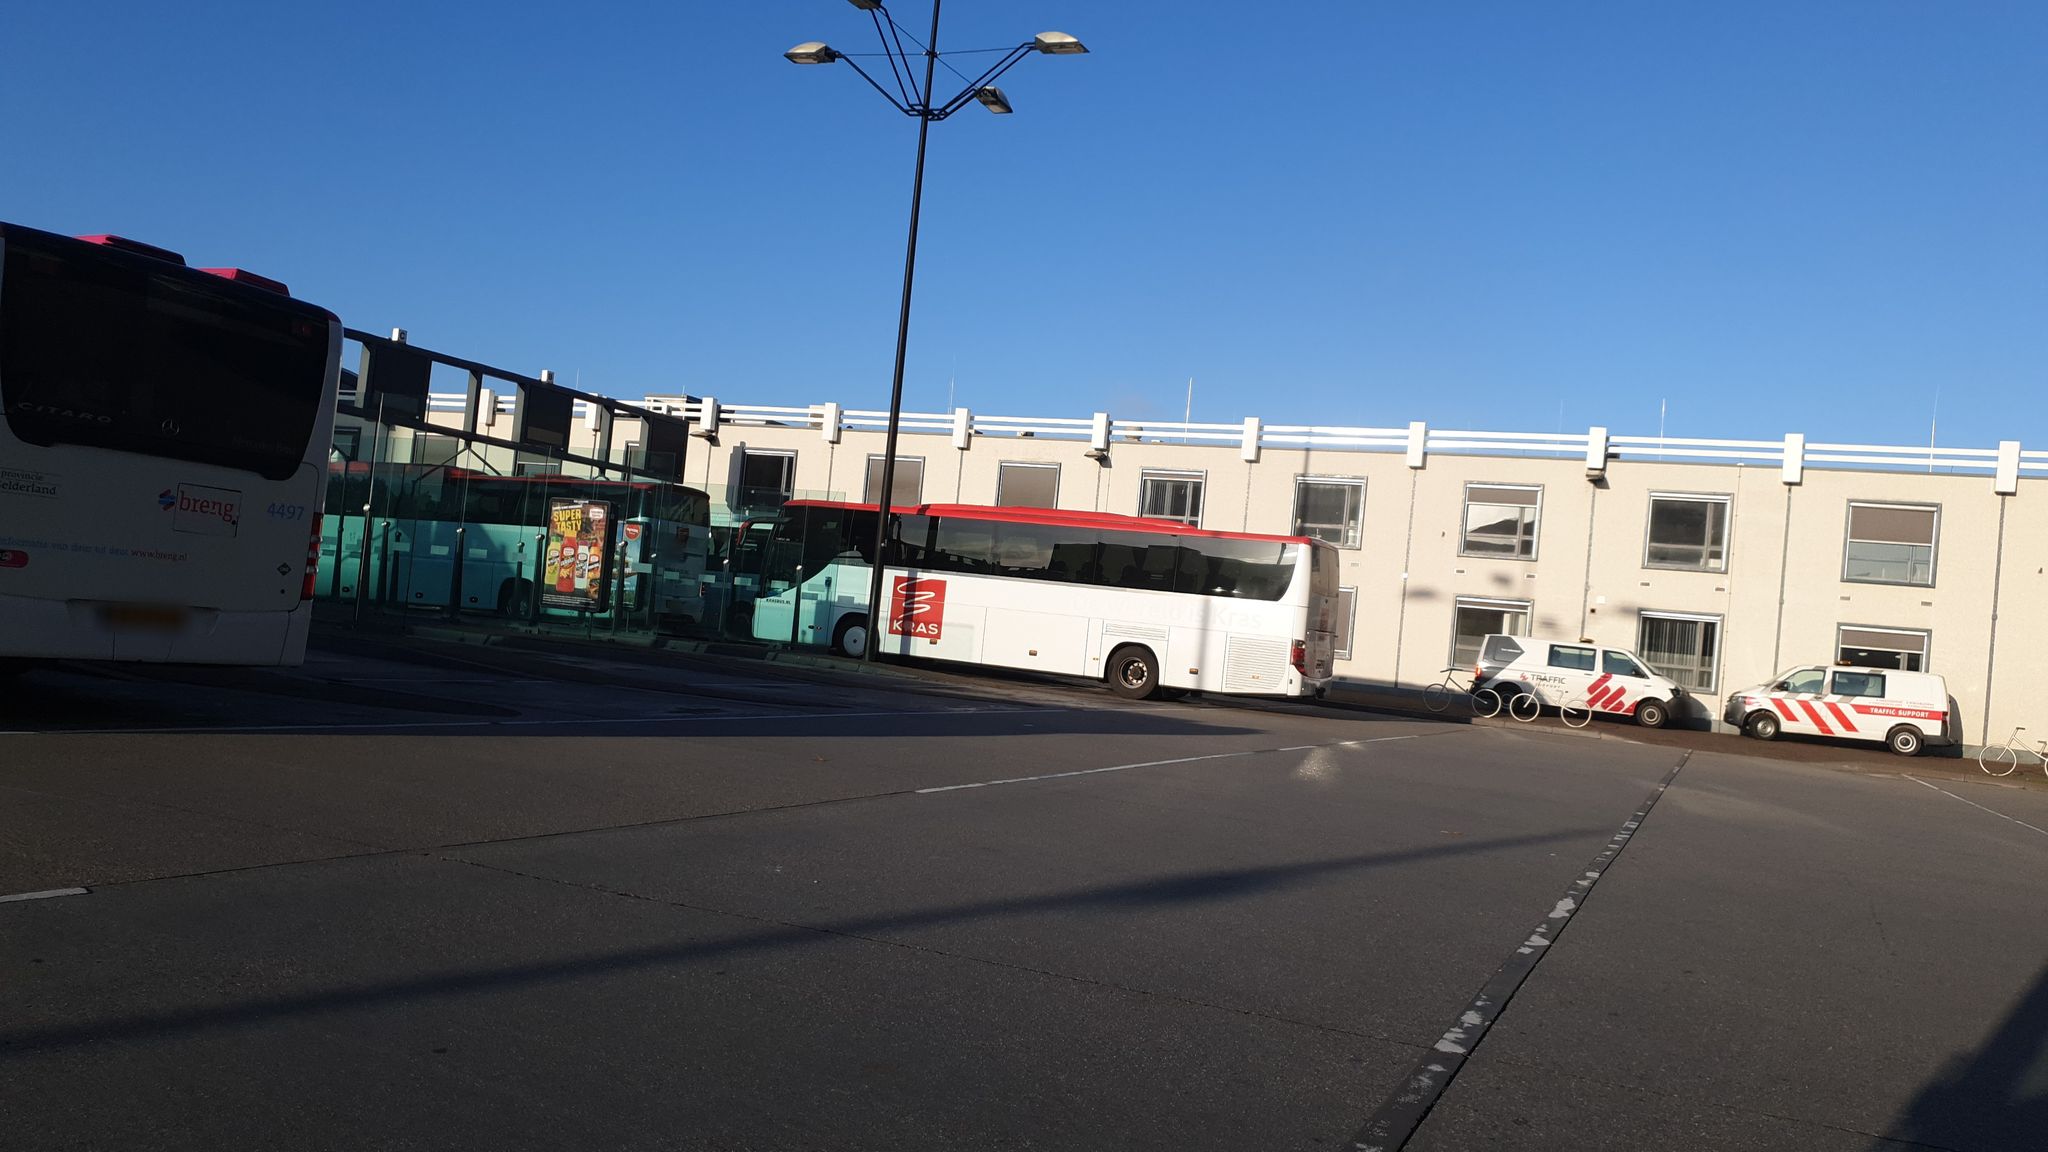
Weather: clear
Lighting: day
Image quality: good
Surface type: cycling surface
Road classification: pedestrian
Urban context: urban centre
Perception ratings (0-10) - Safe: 5.15, Lively: 3.57, Beautiful: 4.71, Boring: 3.85, Depressing: 4.02, Wealthy: 4.53